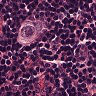
Metastatic tissue present: yes